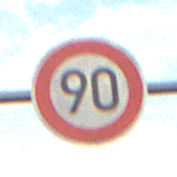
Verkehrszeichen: Geschwindigkeit90
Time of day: SunriseSunset
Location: Outdoor (RoadRail)
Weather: PartlyCloudy
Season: NotSpecified
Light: Natural